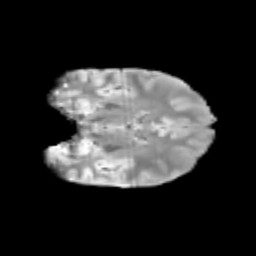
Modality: T2w
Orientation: coronal
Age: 13
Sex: female
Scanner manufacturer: siemens
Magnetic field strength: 3 T
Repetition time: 3.8 s
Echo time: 0.07 s